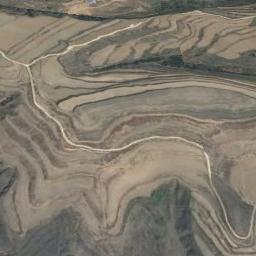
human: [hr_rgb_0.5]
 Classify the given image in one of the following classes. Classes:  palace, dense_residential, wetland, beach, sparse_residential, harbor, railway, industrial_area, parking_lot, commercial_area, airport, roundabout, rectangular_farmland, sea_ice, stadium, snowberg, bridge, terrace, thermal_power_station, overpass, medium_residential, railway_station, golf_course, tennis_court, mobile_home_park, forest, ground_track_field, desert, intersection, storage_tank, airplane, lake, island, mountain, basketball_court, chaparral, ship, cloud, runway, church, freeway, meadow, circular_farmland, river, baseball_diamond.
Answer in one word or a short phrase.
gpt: terrace